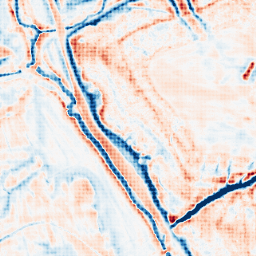
Category: edge_preserving
Decomposition family: bilateral
Decomposition parameters: d: 21
sigma_color: 25
sigma_space: 50
Upsampling method: sinc_hamming
Upsampling parameters: scale: 4
kernel_size: 4
Upsampling scale: 4